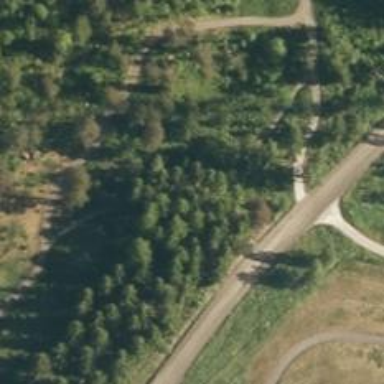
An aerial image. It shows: Service road designated as golf cart path.